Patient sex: M
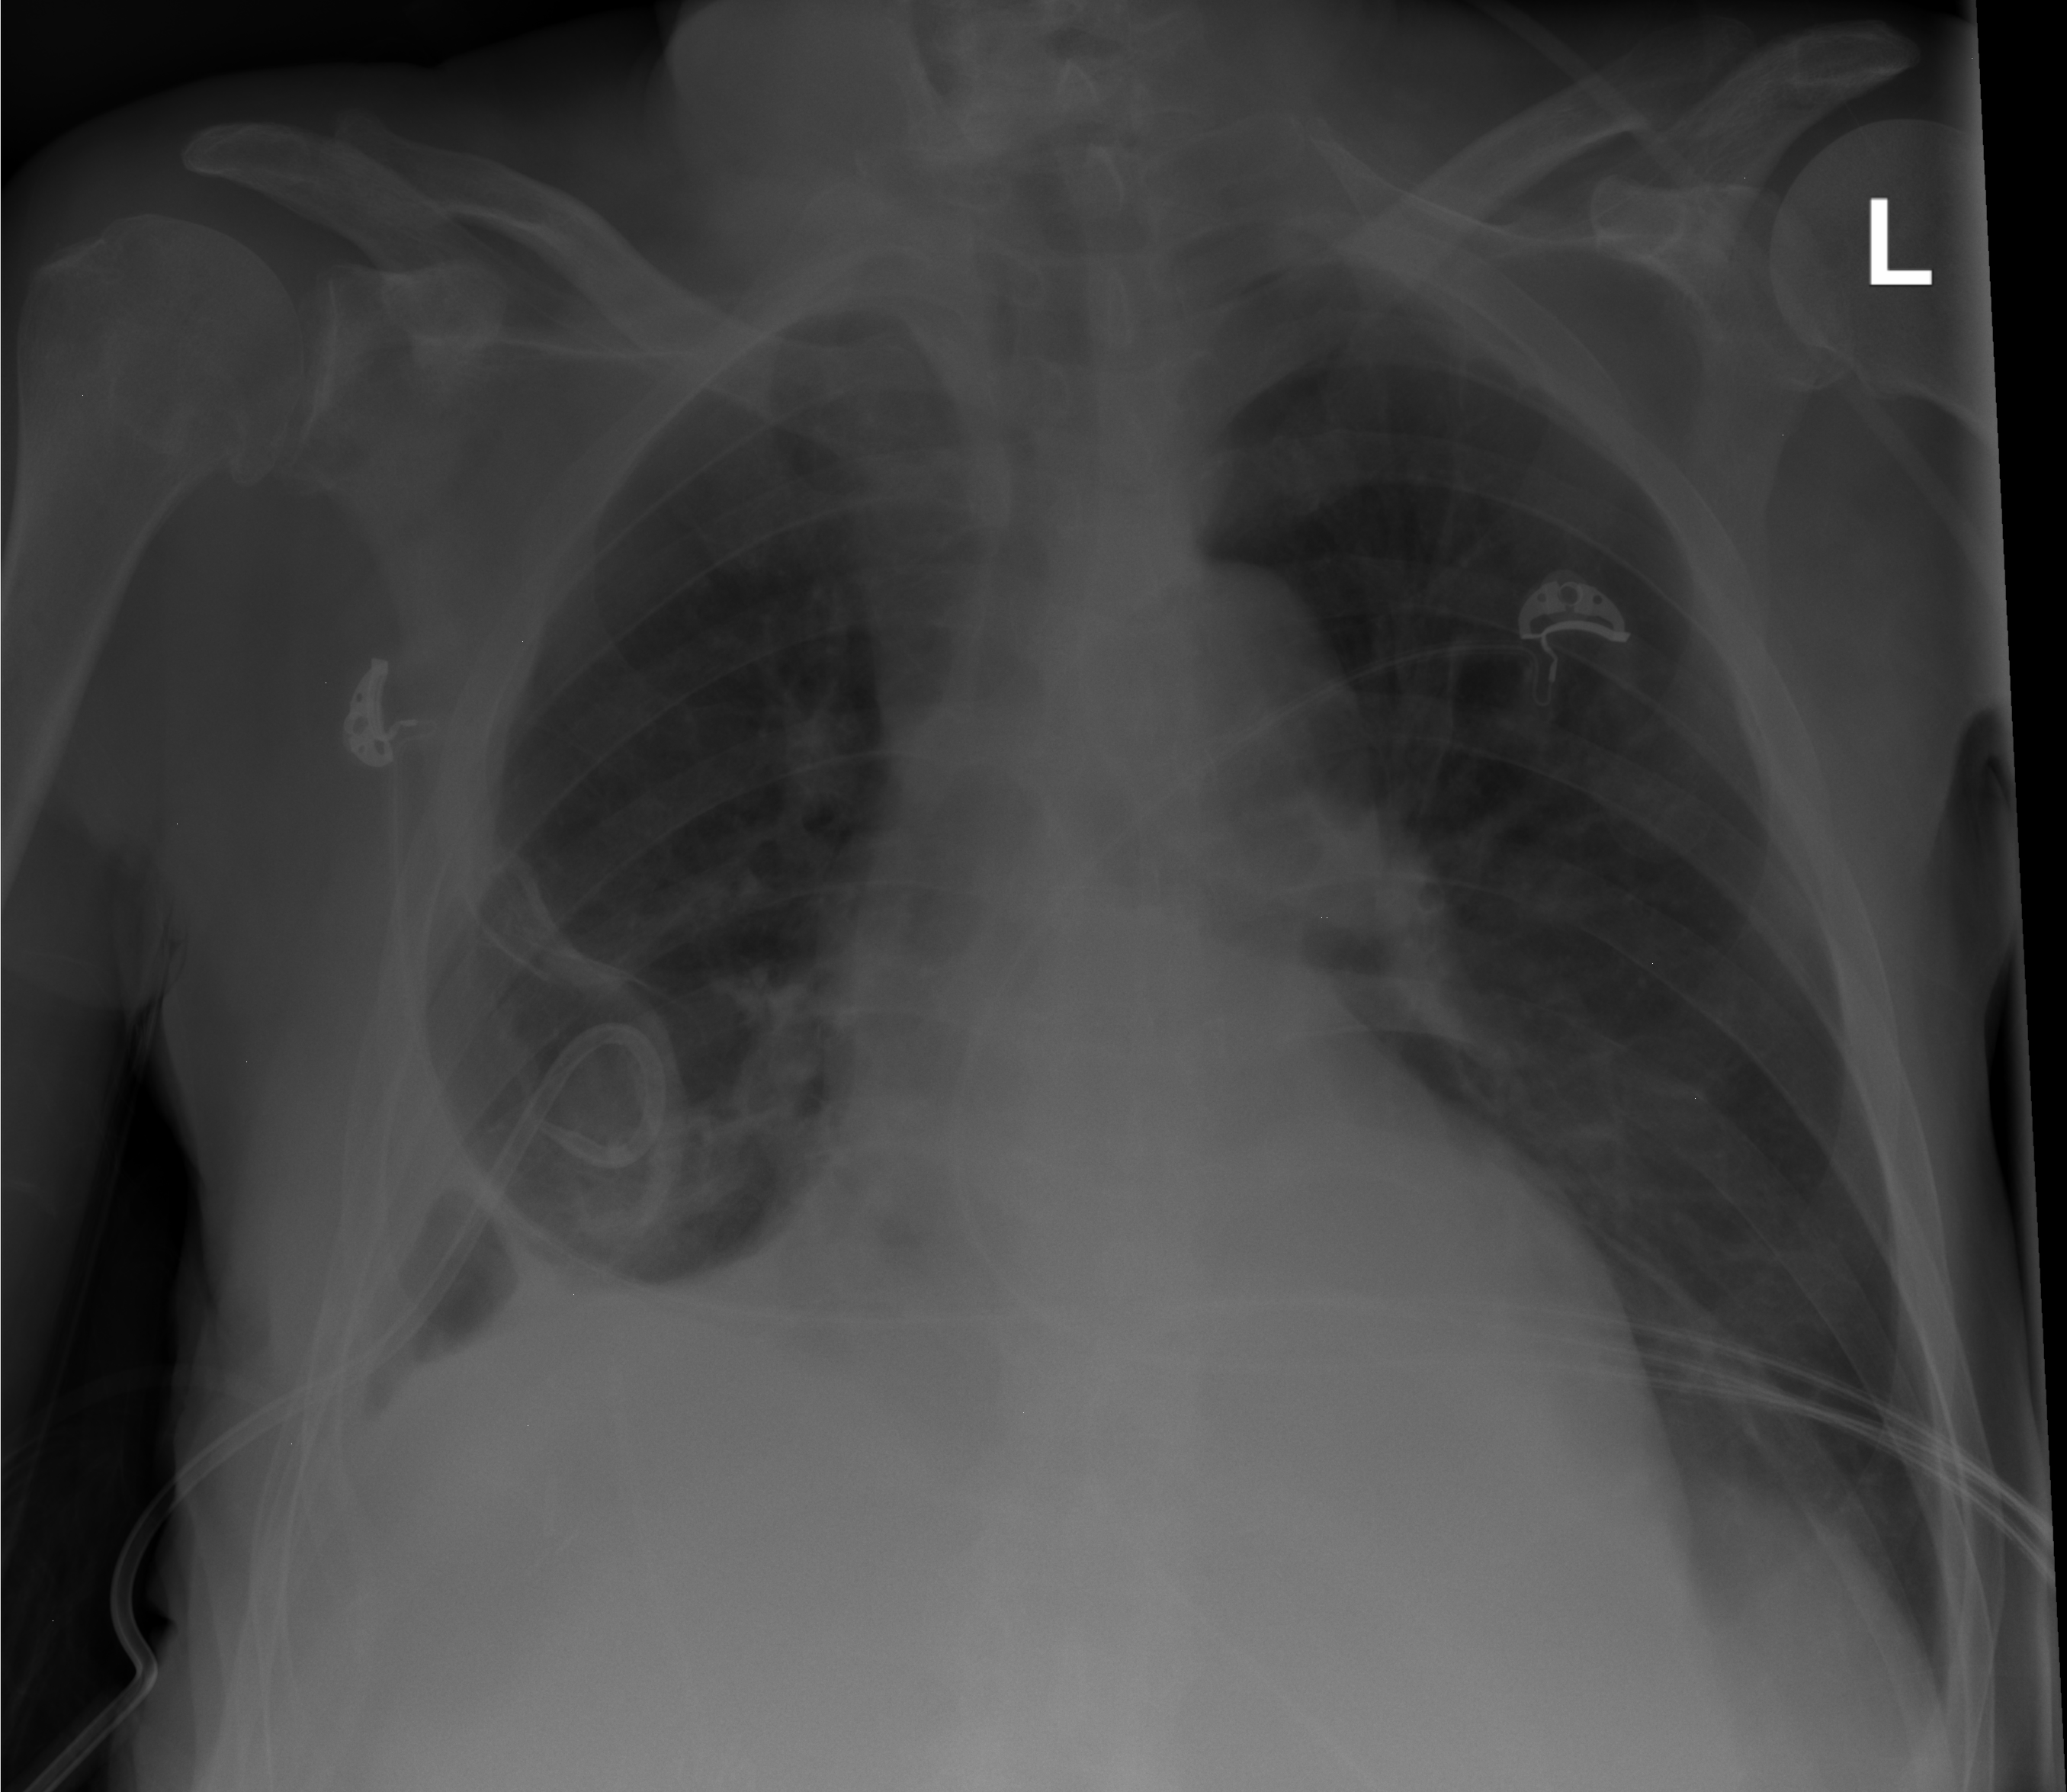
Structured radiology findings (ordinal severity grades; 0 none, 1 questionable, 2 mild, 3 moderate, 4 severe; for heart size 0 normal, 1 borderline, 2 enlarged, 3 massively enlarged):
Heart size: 0
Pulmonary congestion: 0
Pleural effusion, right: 3
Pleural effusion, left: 0
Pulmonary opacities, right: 0
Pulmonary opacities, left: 0
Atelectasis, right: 2
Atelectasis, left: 0